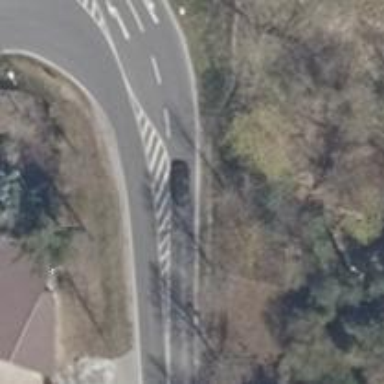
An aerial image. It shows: Secondary road with asphalt surface and no sidewalk.